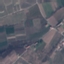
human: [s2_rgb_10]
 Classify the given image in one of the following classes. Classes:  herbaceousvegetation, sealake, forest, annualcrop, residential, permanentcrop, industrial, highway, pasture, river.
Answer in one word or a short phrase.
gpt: PermanentCrop